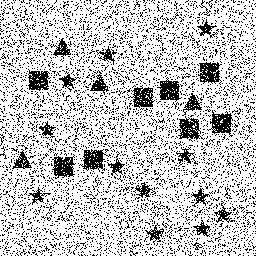
Squares: 8
Triangles: 4
Stars: 12
Total shapes: 24